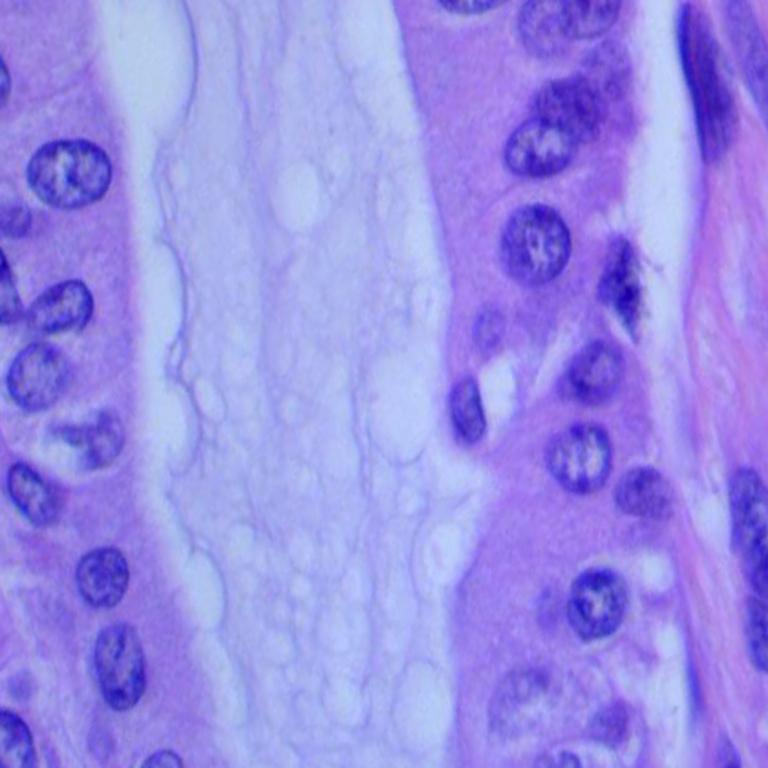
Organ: lung
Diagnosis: adenocarcinomas